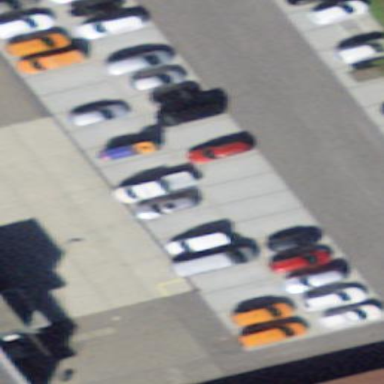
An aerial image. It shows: Parking area with surface.